Question: First, I would like to make sure I got the structure correct.
As far as I know, an adjacency list representing a graph looks like this:

AdjList is an ArrayList, where each element is an object. Each object contains an ArrayList inside to represent vertices connected. So for example, in the image above, Vertext 1 (first index in the AdjList) is connected to the vertex at index 2, 4, and 5 of the AdjList. Is this representation of an adjacency list correct? (ps: I know indices start at 0, i put 1 here for simplicity/ease).
If it is correct, which algorithm should I use to find the shortest path between two vertices?
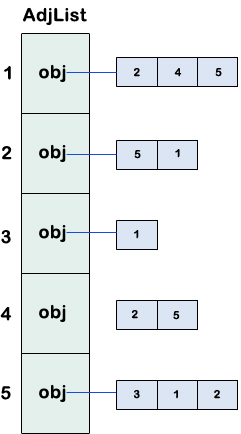
Answer: There is no algorithm to give you just the shortest path between two vertices. You can use either:
1. Dijkstra's algorithm to find the shortest path between one vertex and all the others (and then choose the one you need).
2. Roy-Floyd algorithm to find the shortest path between all possible pairs of vertices.
The links also include pseudocode.